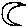
Label: moon